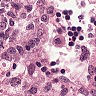
Metastatic tissue present: no